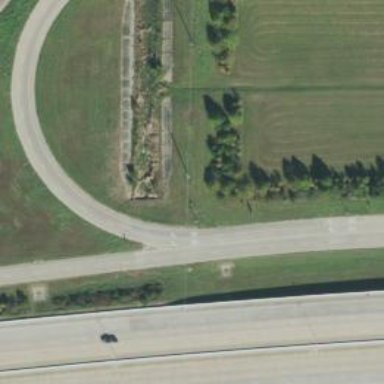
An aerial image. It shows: Frontage road connected to secondary link road.